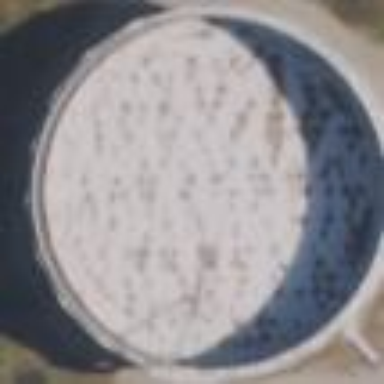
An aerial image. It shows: Storage tank which is man-made.